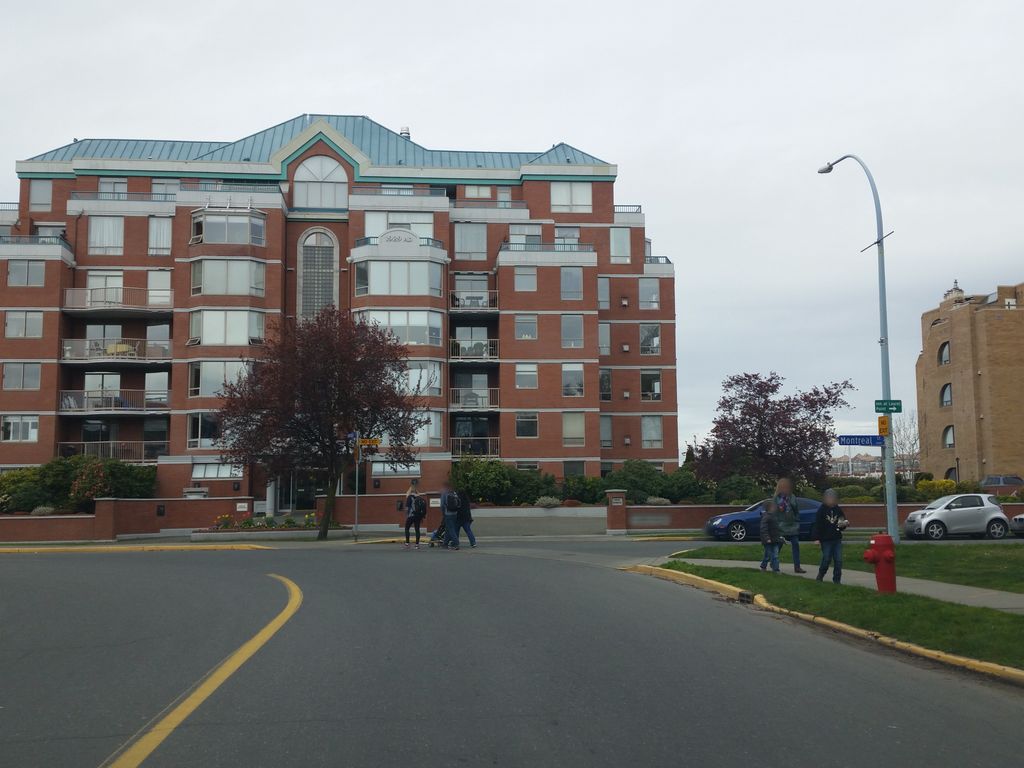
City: victoria